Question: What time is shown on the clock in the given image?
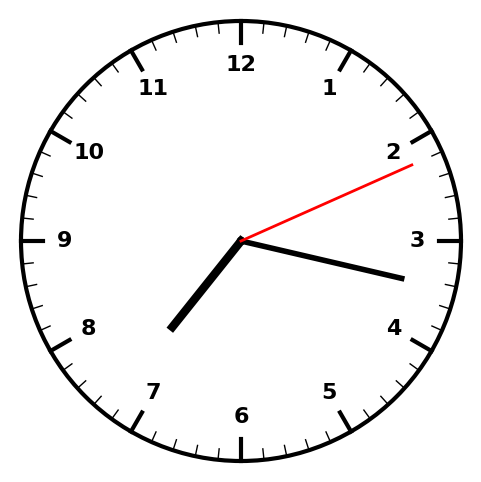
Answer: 07:17:11